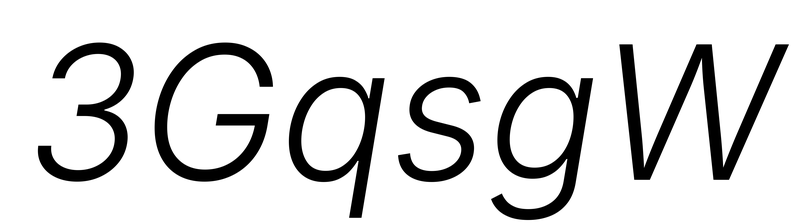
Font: Inter-Italic_Light_Italic